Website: lowes
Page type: account-selection
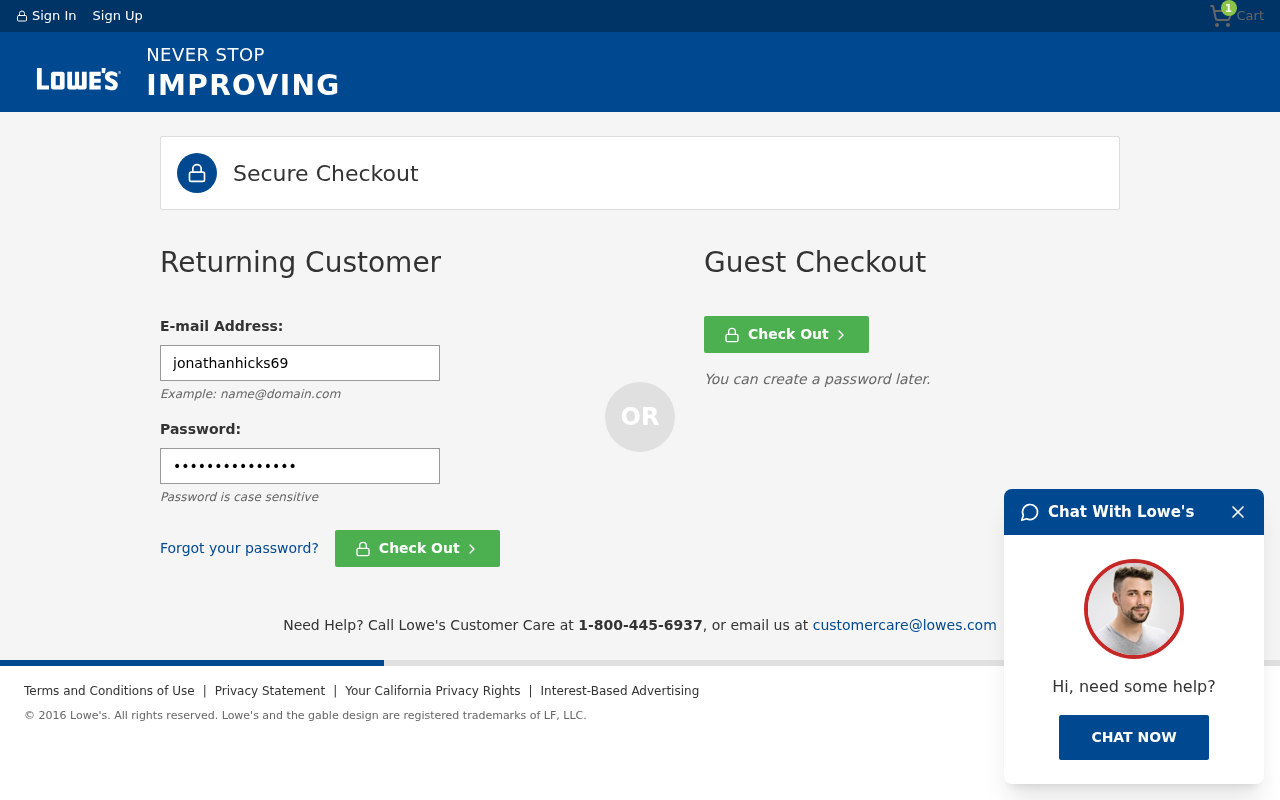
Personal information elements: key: PII_LOGIN_USERNAME
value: jonathanhicks69
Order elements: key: ORDER_NUM_ITEMS
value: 1